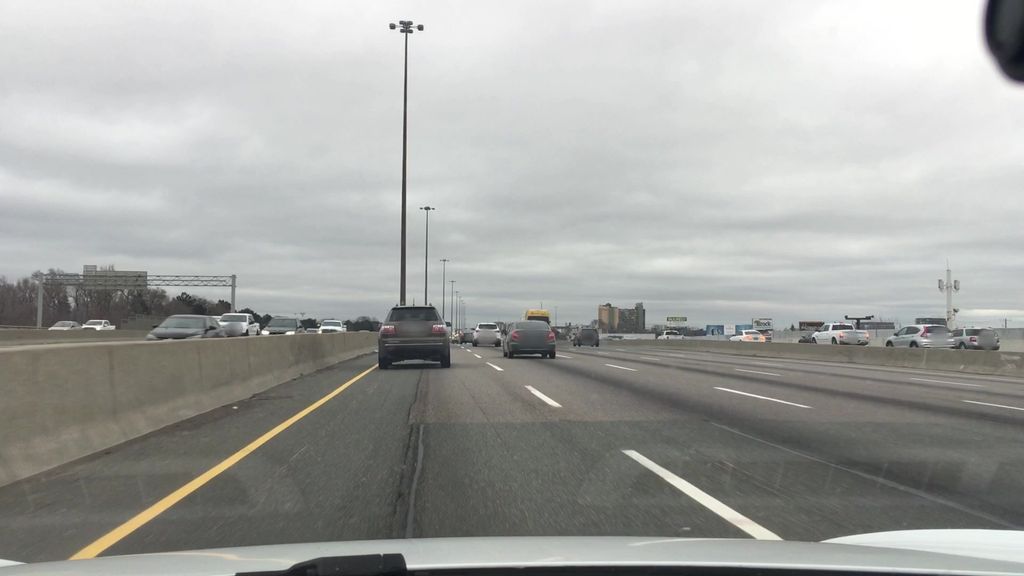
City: toronto